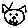
Label: cat